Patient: sex F, age 31
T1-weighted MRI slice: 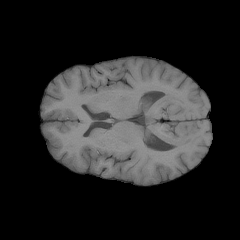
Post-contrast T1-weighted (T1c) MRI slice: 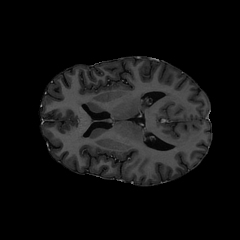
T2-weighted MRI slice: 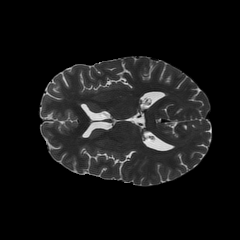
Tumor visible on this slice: no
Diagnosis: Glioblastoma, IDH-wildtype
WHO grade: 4